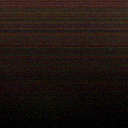
Screen state: off